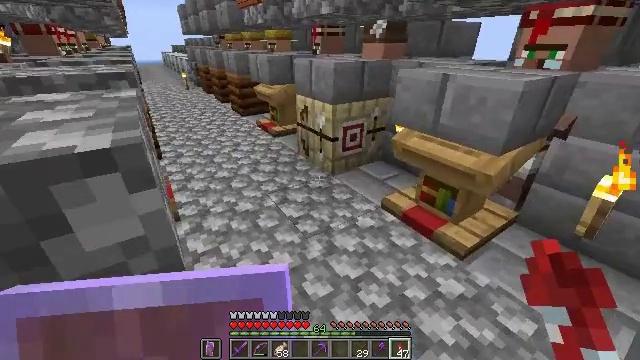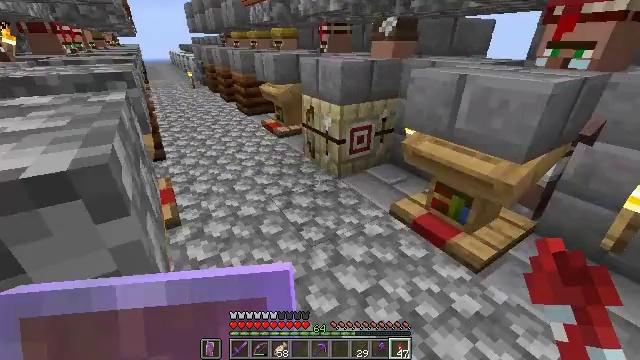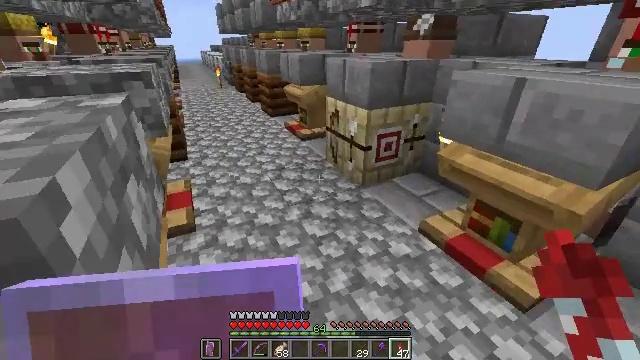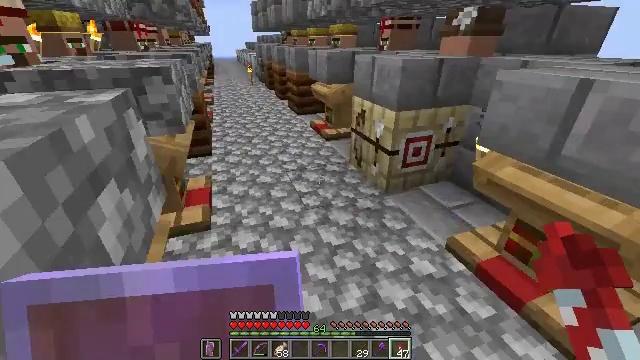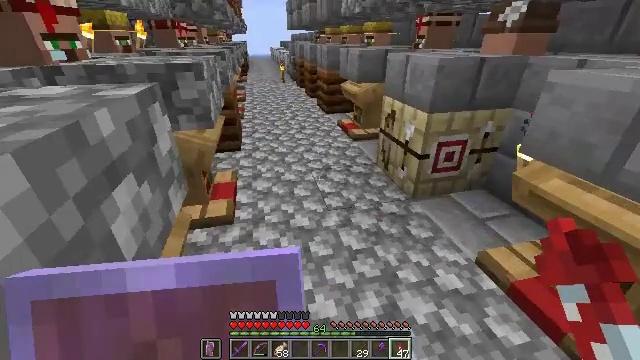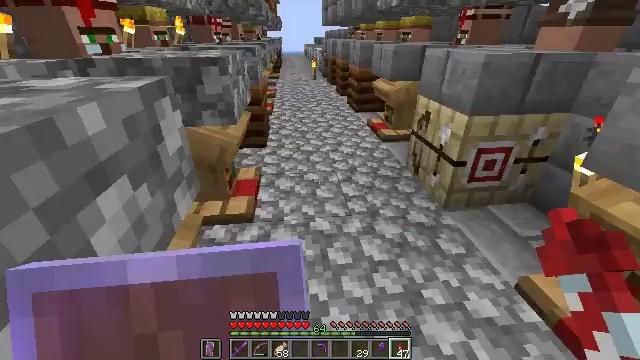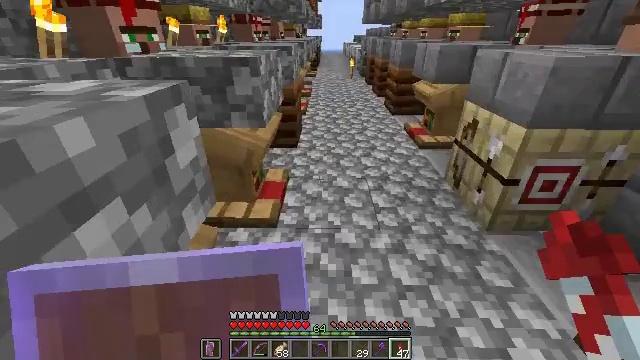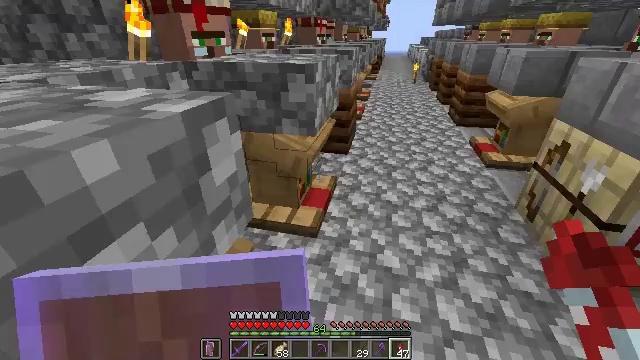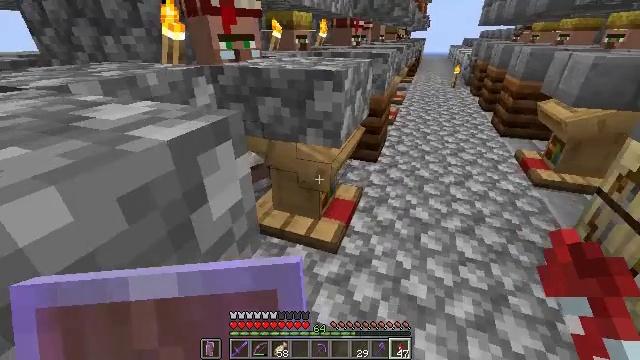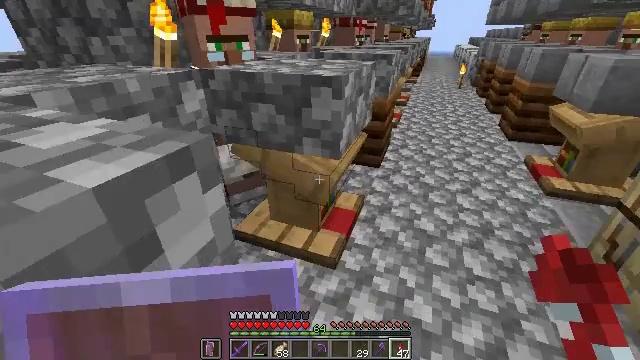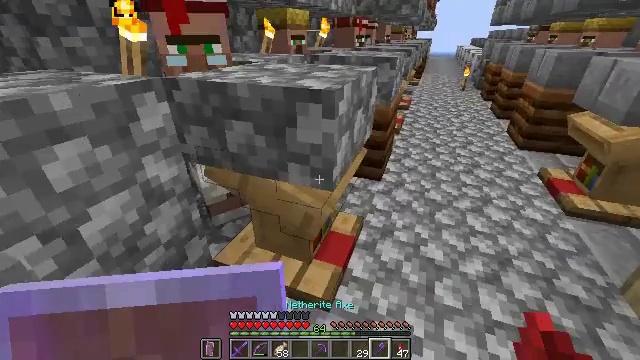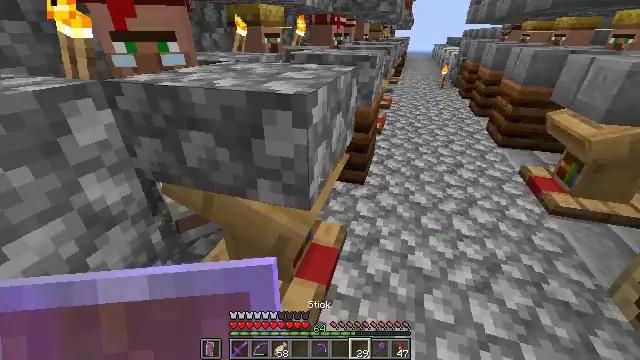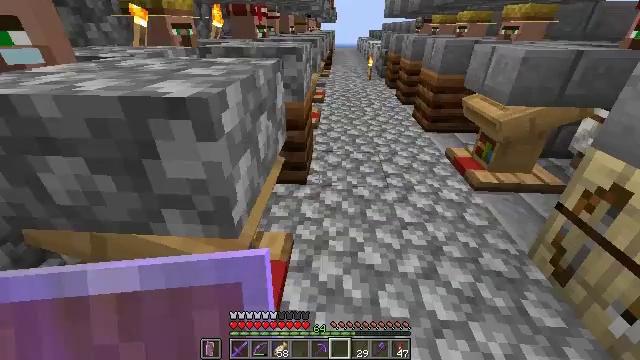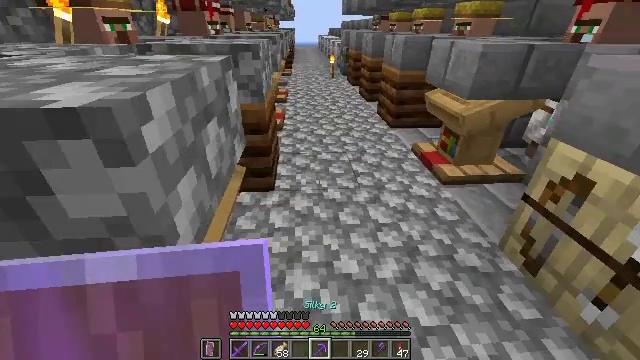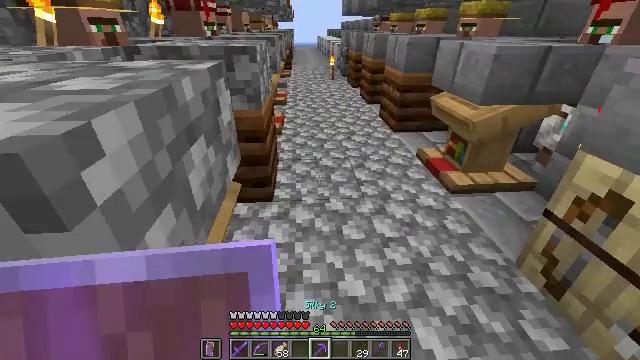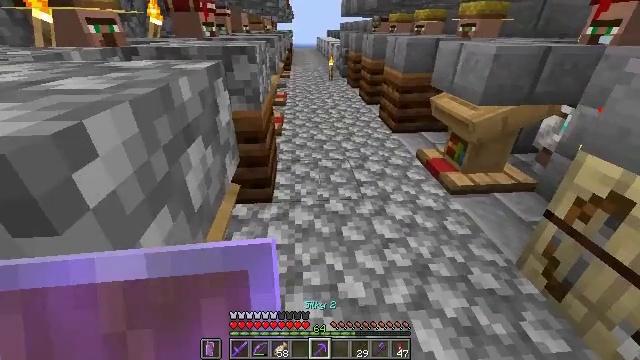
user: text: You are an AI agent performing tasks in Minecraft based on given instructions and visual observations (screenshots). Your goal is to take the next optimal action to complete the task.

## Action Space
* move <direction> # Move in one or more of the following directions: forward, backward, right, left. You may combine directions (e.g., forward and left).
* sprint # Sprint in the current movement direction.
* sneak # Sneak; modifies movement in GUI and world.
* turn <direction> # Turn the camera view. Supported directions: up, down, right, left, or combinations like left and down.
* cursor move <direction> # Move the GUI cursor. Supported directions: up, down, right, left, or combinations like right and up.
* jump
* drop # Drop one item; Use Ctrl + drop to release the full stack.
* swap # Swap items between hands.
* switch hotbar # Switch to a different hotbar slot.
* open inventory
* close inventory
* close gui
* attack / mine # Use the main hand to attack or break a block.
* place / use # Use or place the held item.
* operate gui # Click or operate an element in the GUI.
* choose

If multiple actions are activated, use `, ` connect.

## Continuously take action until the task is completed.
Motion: motion action
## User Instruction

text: Mine the blast furnace.
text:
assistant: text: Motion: move forward, turn left
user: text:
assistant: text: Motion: move forward, turn left
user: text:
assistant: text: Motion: move forward, turn left
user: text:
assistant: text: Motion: move forward, turn left
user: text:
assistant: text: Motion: move forward, turn left
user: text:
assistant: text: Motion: move forward, turn left
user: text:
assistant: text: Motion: move forward, turn left
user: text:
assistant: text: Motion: move forward, turn left
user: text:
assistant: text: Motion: move forward
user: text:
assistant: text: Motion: move forward
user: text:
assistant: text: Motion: move forward, turn right
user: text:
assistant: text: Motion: move forward, turn right and down
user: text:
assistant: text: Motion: move forward, turn right
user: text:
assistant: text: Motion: move forward
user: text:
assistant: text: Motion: move forward
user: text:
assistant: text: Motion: move forward
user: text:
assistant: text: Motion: move forward
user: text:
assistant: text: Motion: move forward
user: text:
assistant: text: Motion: move forward
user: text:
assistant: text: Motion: move forward
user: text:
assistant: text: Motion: move forward
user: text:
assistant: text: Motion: move forward
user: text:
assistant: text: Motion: move forward, turn up
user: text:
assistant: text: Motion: move forward, turn up
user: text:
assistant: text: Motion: move forward, turn up
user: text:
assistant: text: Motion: move forward, turn up
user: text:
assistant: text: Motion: move forward, turn up
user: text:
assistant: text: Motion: move forward
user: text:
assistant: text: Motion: move forward, turn right and up
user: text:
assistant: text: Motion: move forward, turn right and up